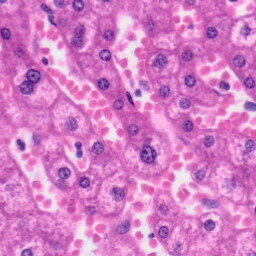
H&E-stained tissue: Liver